Question: I think I hit something rough... let me know your thoughts.
I've been developing for while now an infra project for which uses , which I use to define a couple of things.
Take a look at the following annotation, it should compile, and it does, but when I run it on the device, I get a NoClassDefFoundException.
'''
@Target({FIELD})
@Retention(RetentionPolicy.RUNTIME)
public @interface ViewIdentifier {
int viewId() default -1;
int[] viewIds() default {};
ViewUI_Action[] listeners() default {};
boolean forDev() default false;
}
'''
This is implementation:
'''
@SuppressWarnings("unused")
@ViewIdentifier(
listeners = ViewUI_Action.OnClickAsCollection,
viewIds = {R.id.AccelerometerEngineeringScreen, R.id.RotationVectorEngineeringScreen, R.id.NetworkEngineeringScreen,
R.id.MagneticEngineeringScreen, R.id.OrientationEngineeringScreen, R.id.GPS_EngineeringScreen, R.id.CallsEngineeringScreen,
R.id.UpgradeAppButton, R.id.DEV_Action_Button, R.id.FYI_Button})
private View[] modelViews;
'''
If I remove the Annotation, the code compiles, and runs fine, the app starts, but if I return the annotation, the NoClassDefFoundError persists.
This is NOT a clean build issue, I've been very careful before posting this, plus, The missing class file is in the bin/classes, and it does work regardless of clean build when I remove the annotation. I've tried refreshing the workspace rebuilding it, close-open project, restart Eclipse, and other tricks.
The weirdest thing is that if I reverse the parameter of the annotation eg.
'''
@SuppressWarnings("unused")
@ViewIdentifier(
viewIds = {R.id.AccelerometerEngineeringScreen, R.id.RotationVectorEngineeringScreen, R.id.NetworkEngineeringScreen,
R.id.MagneticEngineeringScreen, R.id.OrientationEngineeringScreen, R.id.GPS_EngineeringScreen, R.id.CallsEngineeringScreen,
R.id.UpgradeAppButton, R.id.DEV_Action_Button, R.id.FYI_Button},
listeners = ViewUI_Action.OnClickAsCollection)
private View[] modelViews;
'''
I get an Eclipse error saying:

And Eclipse cannot locate the class containing this field.
So what do you think? Error compiling the class?
Adam.
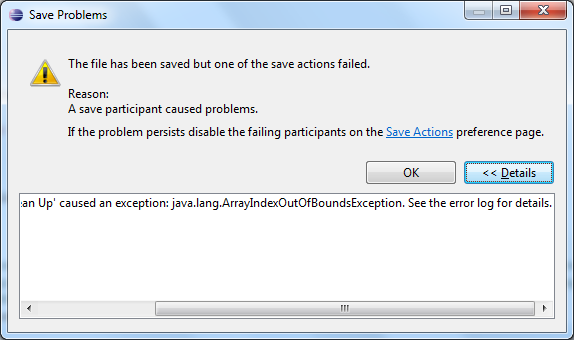
Answer: It seems like the 'listeners' field have array initializer syntax even for an array of size one.
Hope that helps :-)